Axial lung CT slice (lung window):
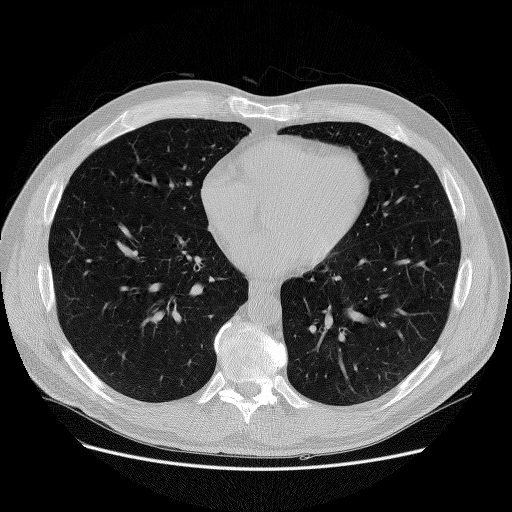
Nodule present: no